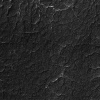
Atmospheric dust classification: not_dusty